Question: I am trying to make a css headline that looks like this
I have the triangle as a png with transparency, but I haven't really used pseudo elements before, so if anyone could help that would be awesome.
So far I've got this:
'''
h1 {text-transform: uppercase;font-weight: 600; margin: 0; padding: 0;}
h1:before {
content: url( "../images/triangle.png" ) ;
margin-right: -50px;}
'''
This places the text correctly horizontally, but I can't find a way to place the text correctly vertically
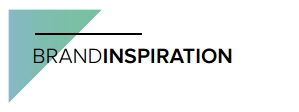
Answer: You can use below css and manage this via position:
'''
h1 {
text-transform: uppercase;
font-weight: 600;
margin: 0;
padding: 0;
position: relative
}
h1:before {
content: "";
position:absolute;
width: 40px;
height: 40px;
background: url( "../images/triangle.png" );
right: -50px;
top: 0px;
}
'''